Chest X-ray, PA view. Patient: 63 years old, sex M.
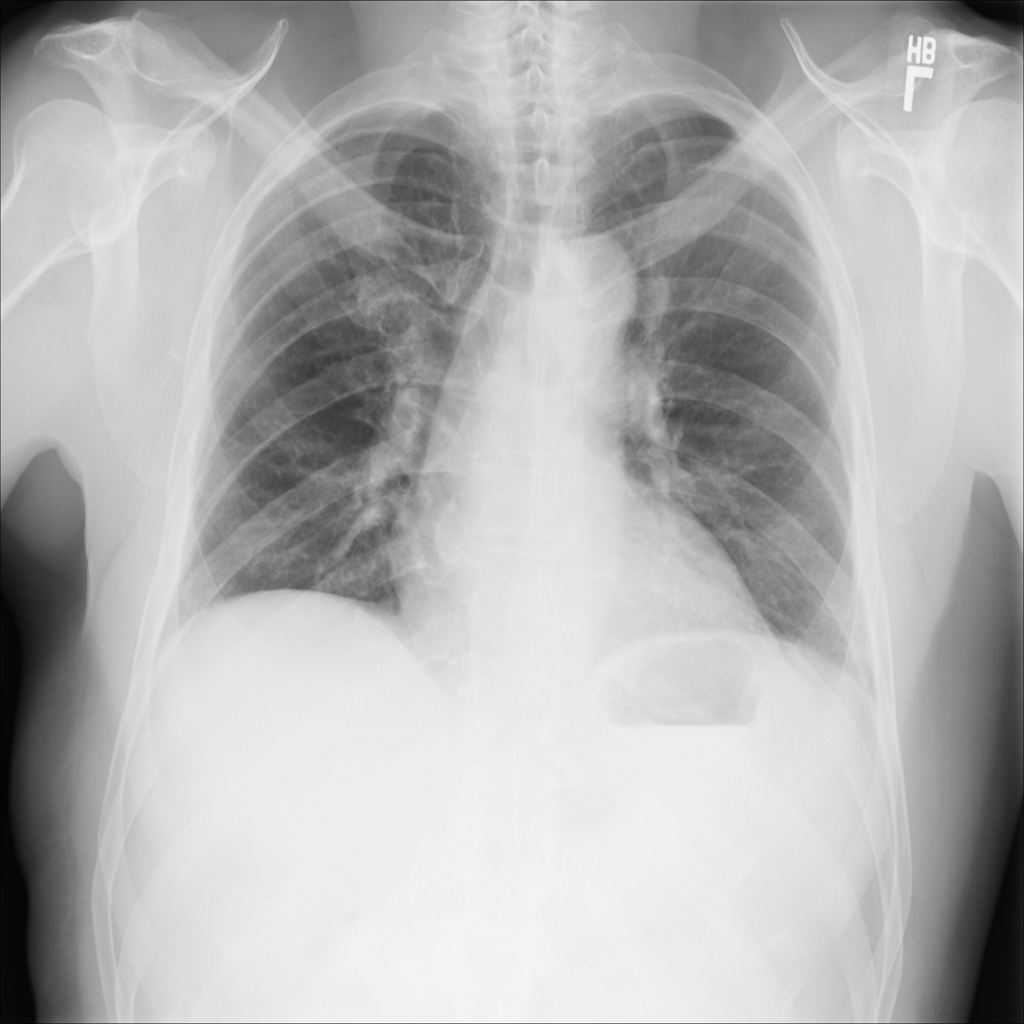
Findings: No Finding